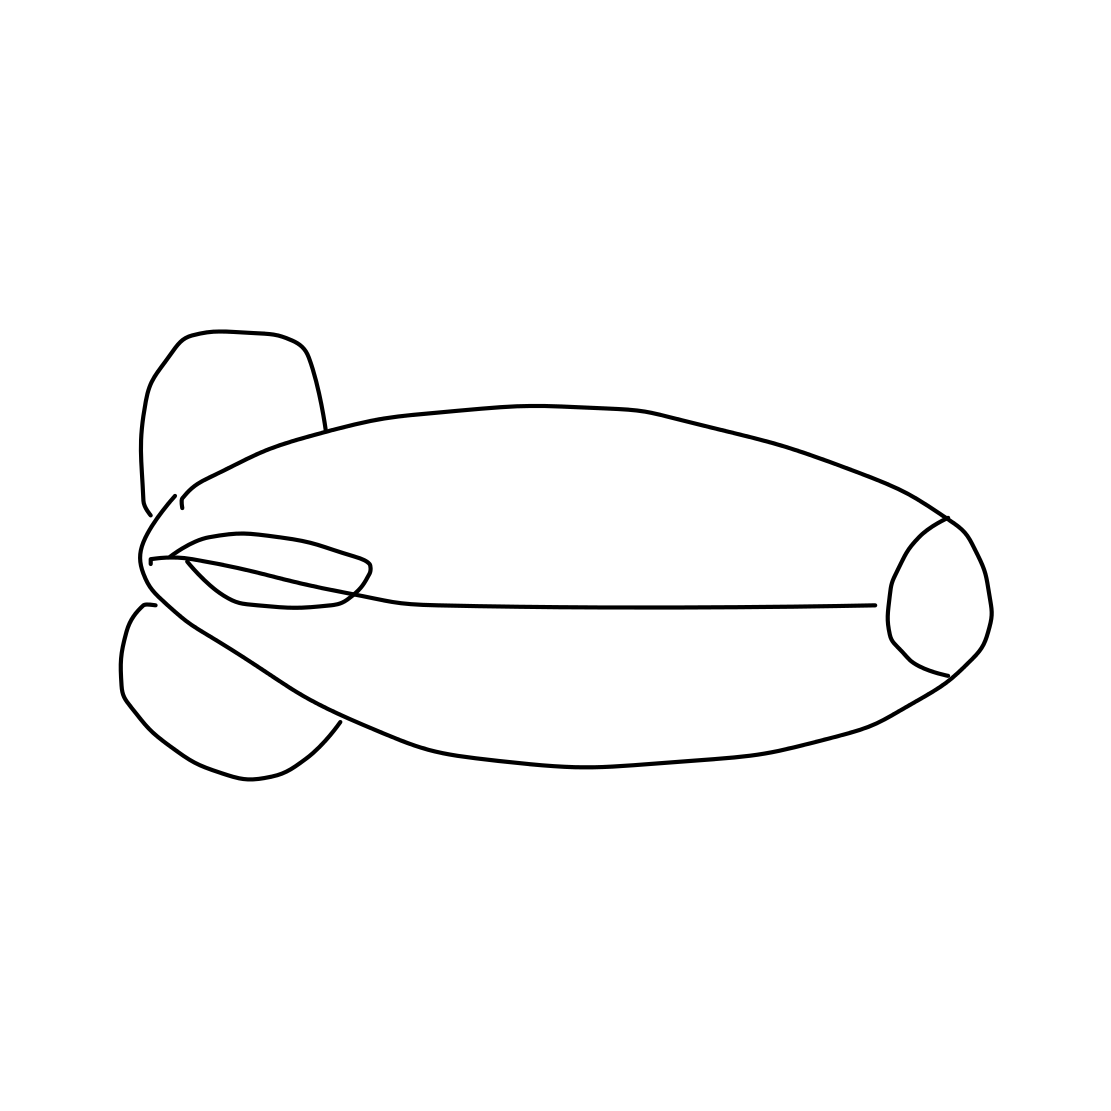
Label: blimp